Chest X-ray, PA view. Patient: 66 years old, sex M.
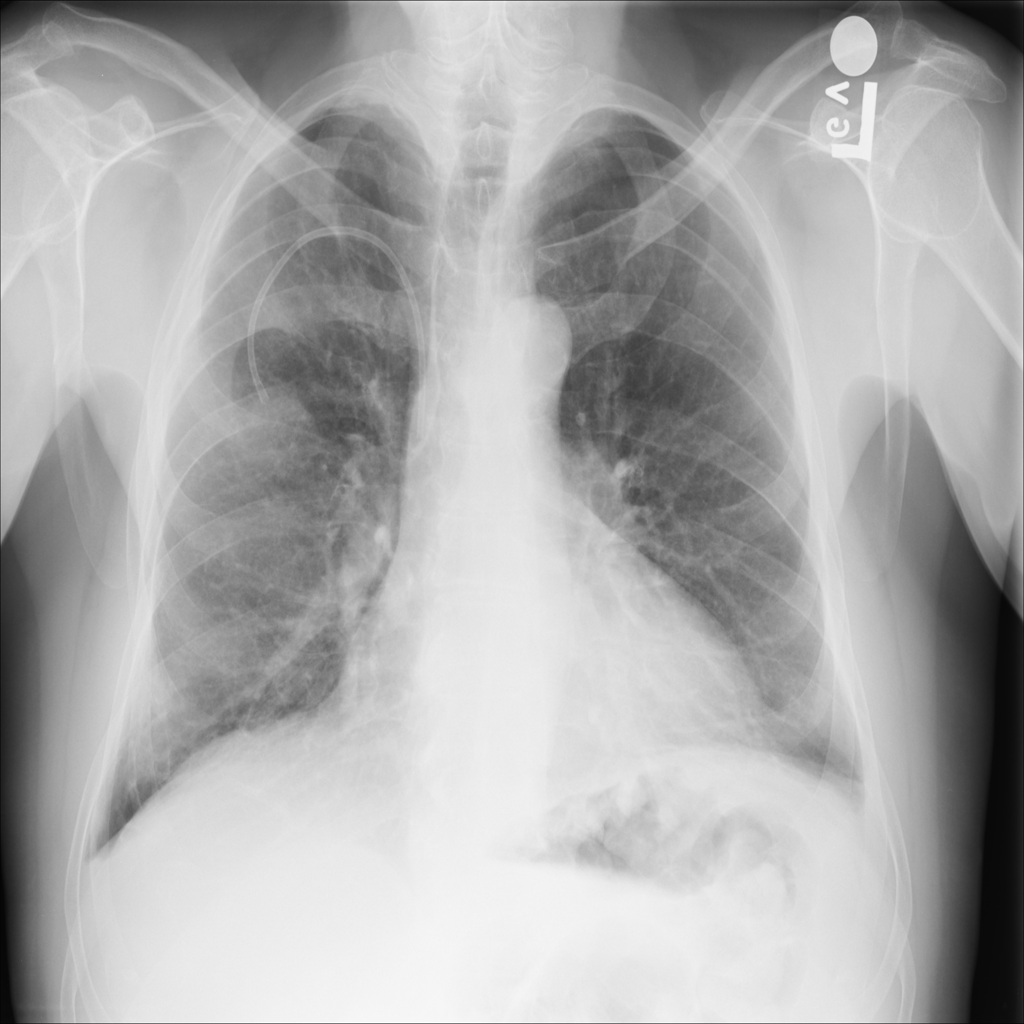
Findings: Cardiomegaly